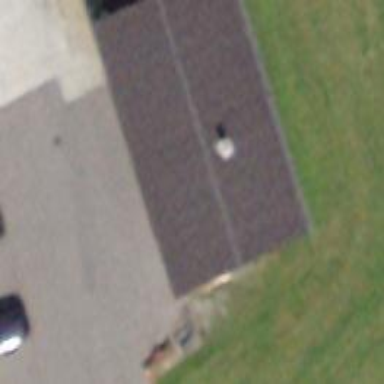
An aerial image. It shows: Shed.